Question: I need to create an drop down nav bar(top right) and a drop up button/links (on the top left) like so. the drop down will be displayed once the screen decreases reaches a certain pixel width. adjust the browser to be smaller if you cant see the drop down (NAV).

They need to be responsive to the size of the browser. This is for a mobile site(iphone and android). Please include a fiddle if possible. or detailed instructions. I don't want to use boot strap or any other platform just Html5 css3 and javascript/jquery. Please include the animation as well.
EXAMPLE:
<URL>
How do I make this?
Thank you very much!
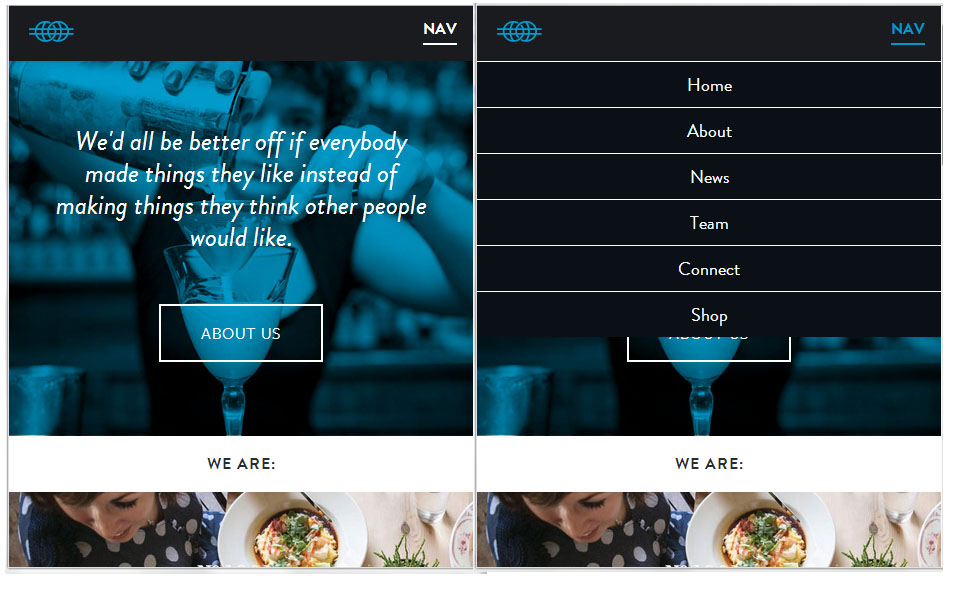
Answer: Well you can use <URL> to apply different styles when the 'viewport/screen' resizes:
'''
@media (max-width:600px) {
/* if the viewport is less than or equal to 600px hide the div */
div { display:none; }
}
'''
If you have this markup structure:
'''
<nav>
<span>NAV</span>
<ul>
<li>Home</li>
<li>About</li>
<li>News</li>
</ul>
</nav>
'''
Then CSS would be:
'''
ul {
display:block;
}
li {
display:inline-block;
height:30px;
line-height:30px;
}
span {
display:none;
height:30px;
line-height:30px;
cursor:pointer;
}
@media (max-width:600px) {
ul {
display:none;
}
li {
display:block;
}
span {
display:inline;
}
}
'''
Then show/hide the dropdown when you click NAV with:
'''
$('span').click(function () {
$(this).siblings('ul').slideToggle('slow');
});
'''
See this <URL>.
---
Now when you click the '<span>' again to hide the dropdown then you resize the viewport width greater than the inline menu list is not showing. This is due to the '.slideToggle()', put its styling as an inline attribute '<ul style="">' on the element and that overrides the CSS styling. You can get around with it by declaring '!important' on your CSS to overrule the jQuery styling, but in this case it's not going to be helpful since we are using jQuery to slide the dropdown menu.
A solution would be to handle the 'viewport/window' resize via jQuery as well. CSS media queries listens to 'window.innerWidth' but this may return a different value on cross browsers (especially older IE). So we need to create a function that returns the 'viewport-width':
'''
function viewportWidth() {
var e = window,
a = 'inner';
if (!('innerWidth' in window)) {
a = 'client';
e = document.documentElement || document.body;
}
return e[a + 'Width'];
}
'''
Then use it on window 'resize' event:
'''
$(window).resize(function () {
if (viewportWidth() <= 600) {
$('span').show();
$('ul').hide();
} else {
$('ul').show();
$('span').hide();
}
});
'''
Check this <URL>.